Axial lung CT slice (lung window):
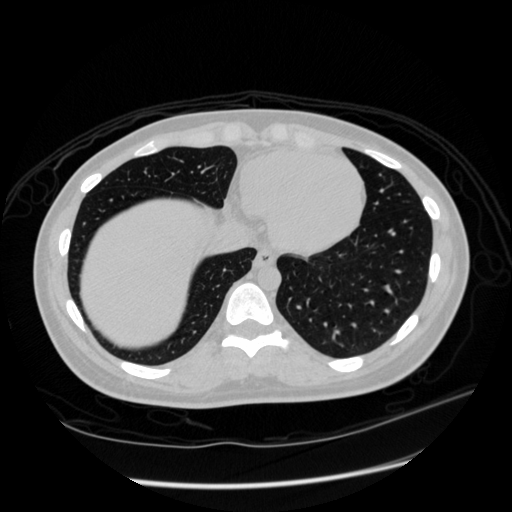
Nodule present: no